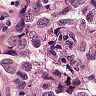
Metastatic tissue present: yes